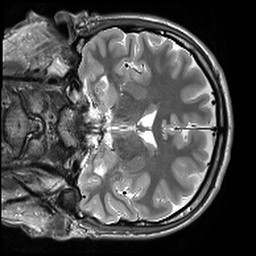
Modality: T2w
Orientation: coronal
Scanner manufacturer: siemens
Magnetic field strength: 3 T
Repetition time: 10.64 s
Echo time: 0.05 s